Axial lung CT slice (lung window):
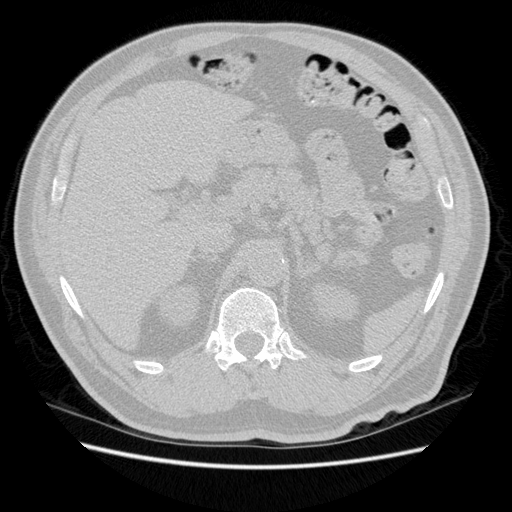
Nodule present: no